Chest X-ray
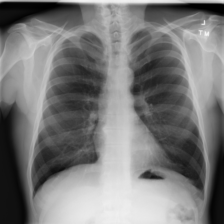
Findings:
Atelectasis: negative
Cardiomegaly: negative
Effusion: negative
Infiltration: negative
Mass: negative
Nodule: negative
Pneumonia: negative
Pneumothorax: negative
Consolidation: negative
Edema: negative
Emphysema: negative
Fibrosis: negative
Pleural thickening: negative
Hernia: negative